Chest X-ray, PA view. Patient: 42 years old, sex M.
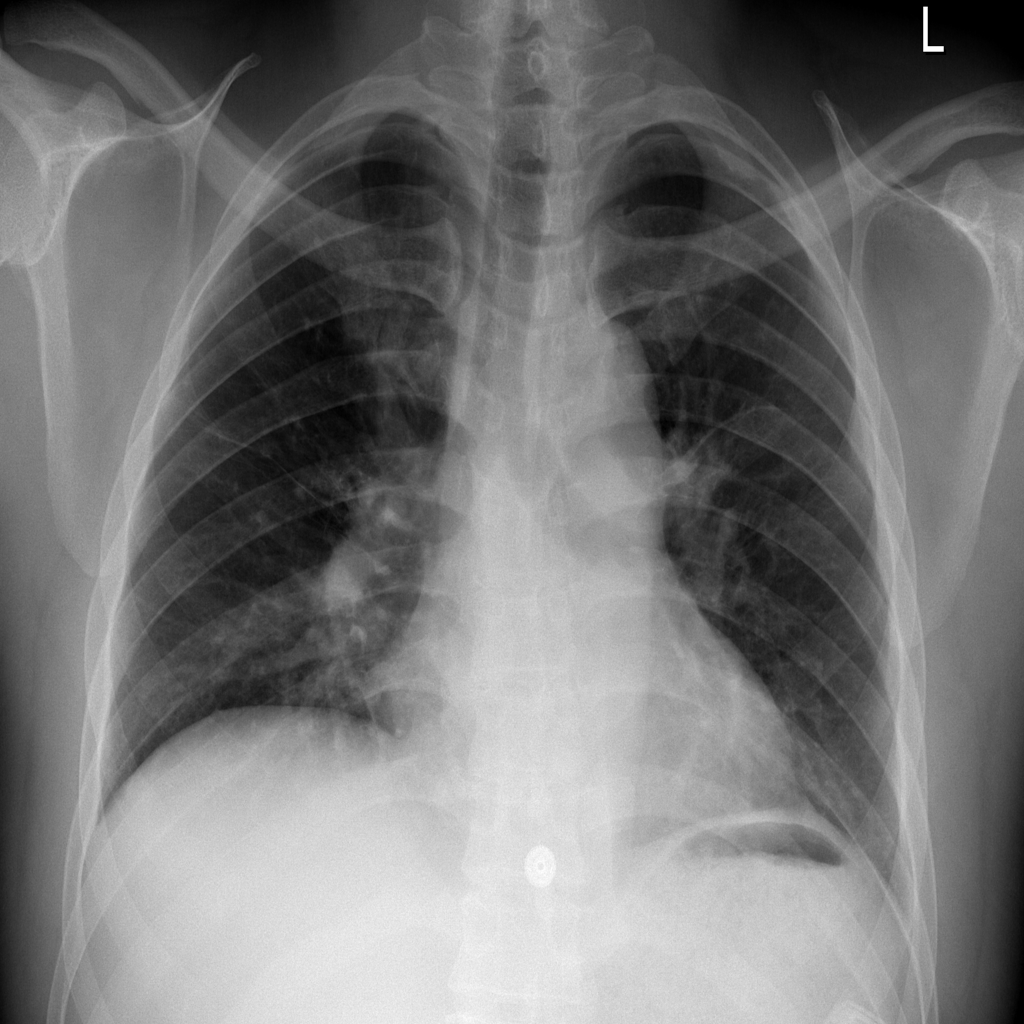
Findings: No Finding